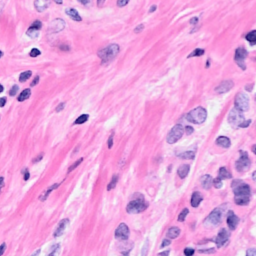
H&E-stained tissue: Breast